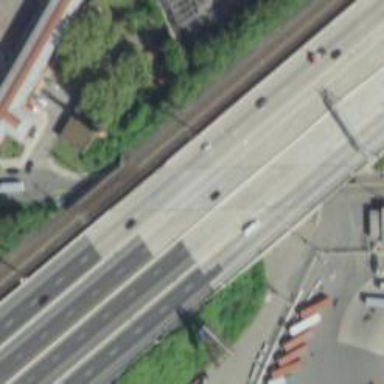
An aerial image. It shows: Urban freeway/expressway with asphalt surface.